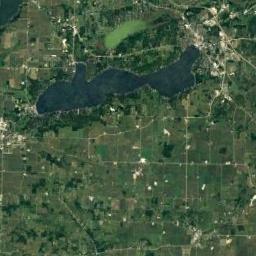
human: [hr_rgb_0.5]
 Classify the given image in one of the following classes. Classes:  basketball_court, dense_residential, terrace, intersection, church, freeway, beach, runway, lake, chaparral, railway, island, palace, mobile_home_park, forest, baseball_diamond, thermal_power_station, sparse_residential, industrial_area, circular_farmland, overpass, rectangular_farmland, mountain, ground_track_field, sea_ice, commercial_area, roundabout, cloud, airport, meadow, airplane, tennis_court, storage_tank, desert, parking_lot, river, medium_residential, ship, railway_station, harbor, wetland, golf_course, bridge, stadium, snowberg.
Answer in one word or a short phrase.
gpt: lake